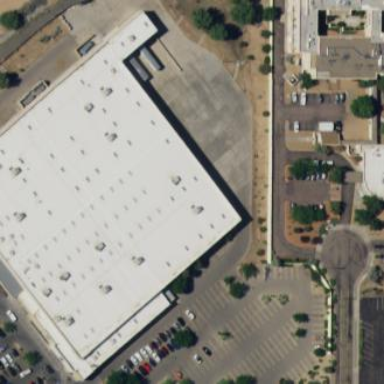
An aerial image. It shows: Retail building that operates as wholesale shop.